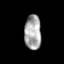
Tissue: skin
Cell type: Epithelial cells
Senescence score: 0.8197
Nuclear area (px): 563
Mean DAPI intensity: 168.575